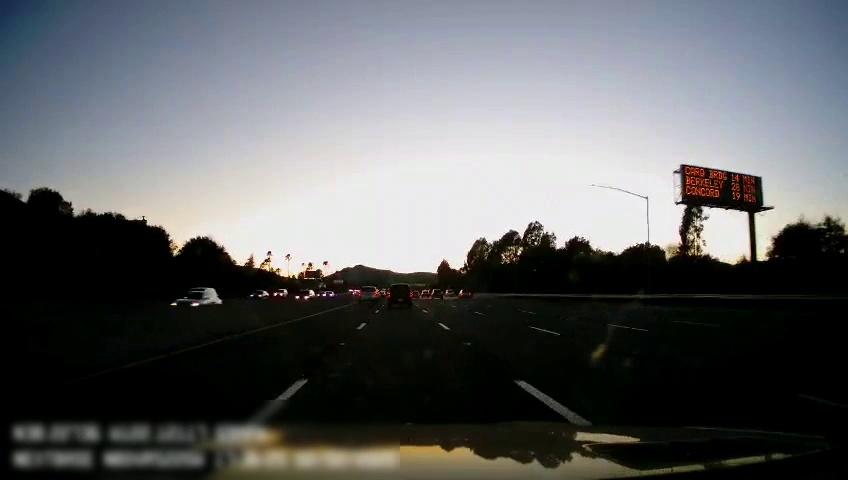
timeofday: Dusk/Dawn/Twilight
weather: Sunny
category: Drivable Space
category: Vehicles | Car
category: Vehicles | Car
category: Vehicles | Car
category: Vehicles | Car
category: Vehicles | SUV
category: Vehicles | SUV
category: Vehicles | Truck
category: Vehicles | Car
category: Vehicles | SUV
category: Lanes | Alternate Lane
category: Lanes | Current Lane
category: Lanes | Current Lane
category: Lanes | Alternate Lane
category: Lanes | Alternate Lane
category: Lanes | Alternate Lane
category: Traffic | Signs